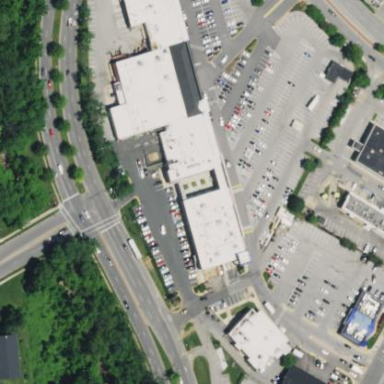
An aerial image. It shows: Retail area.